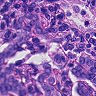
Metastatic tissue present: yes